Interaction volume radius: 10 \u00c5
Interaction volume height: 50 \u00c5
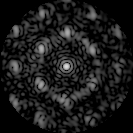
Disorder parameter: 0.4802